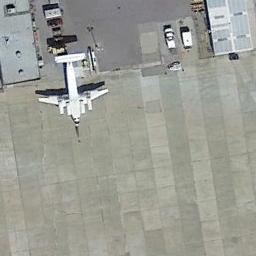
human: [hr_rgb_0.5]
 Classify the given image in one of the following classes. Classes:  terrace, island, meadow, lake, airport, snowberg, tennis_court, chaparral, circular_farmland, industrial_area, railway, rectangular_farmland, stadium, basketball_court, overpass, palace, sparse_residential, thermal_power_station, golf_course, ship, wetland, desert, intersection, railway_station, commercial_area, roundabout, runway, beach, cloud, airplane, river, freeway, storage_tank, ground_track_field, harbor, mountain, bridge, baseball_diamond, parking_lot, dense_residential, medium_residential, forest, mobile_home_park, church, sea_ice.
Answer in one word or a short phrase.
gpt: airplane